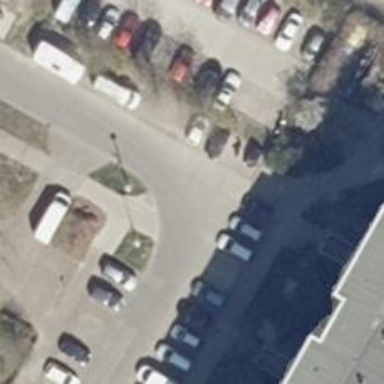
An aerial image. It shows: Residential road with asphalt surface and separate sidewalk.